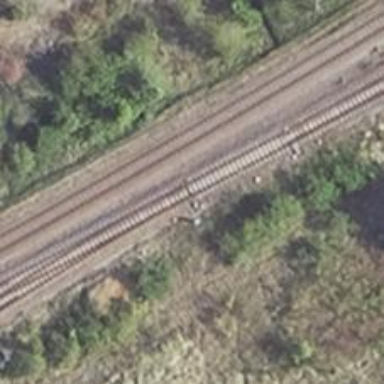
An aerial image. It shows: Railway switch.